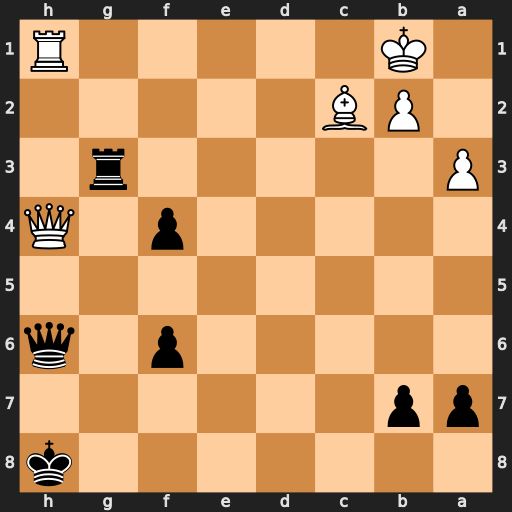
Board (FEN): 7k/pp6/5p1q/8/5p1Q/P5r1/1PB5/1K5R
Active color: b
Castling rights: -
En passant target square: -
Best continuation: Rg1+ Rxg1 Qxh4